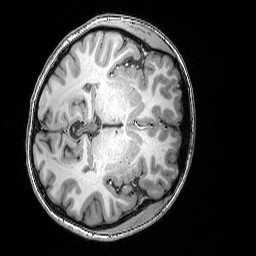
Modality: T1w
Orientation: axial
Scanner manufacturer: siemens
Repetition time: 2.25 s
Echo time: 0.00418 s